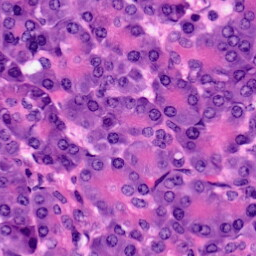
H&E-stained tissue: Pancreatic